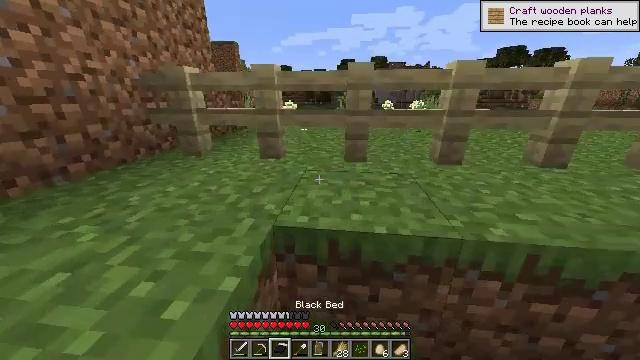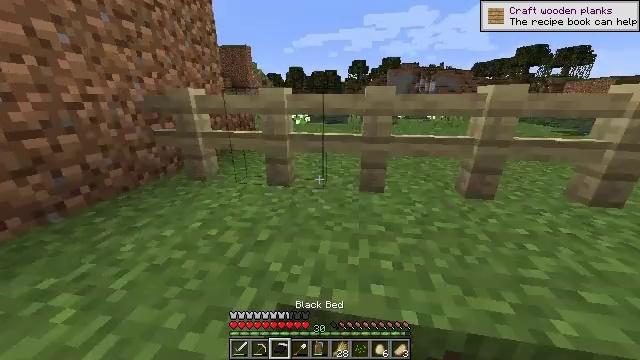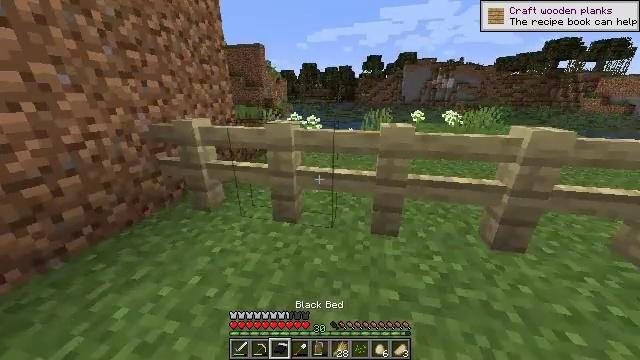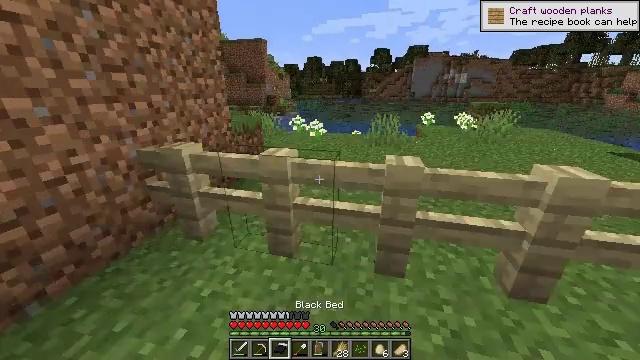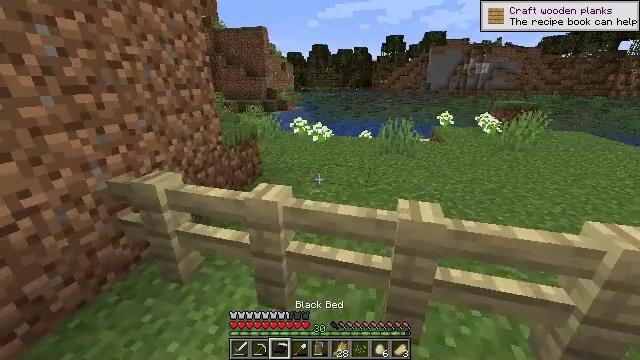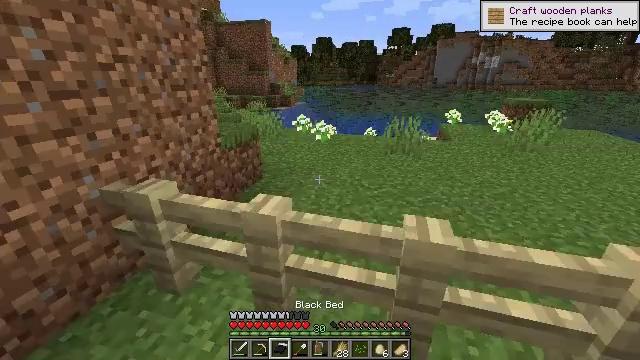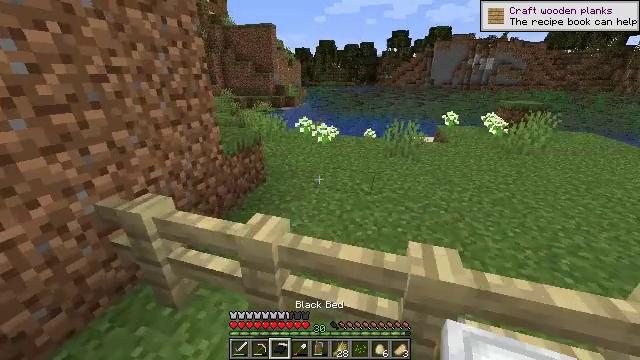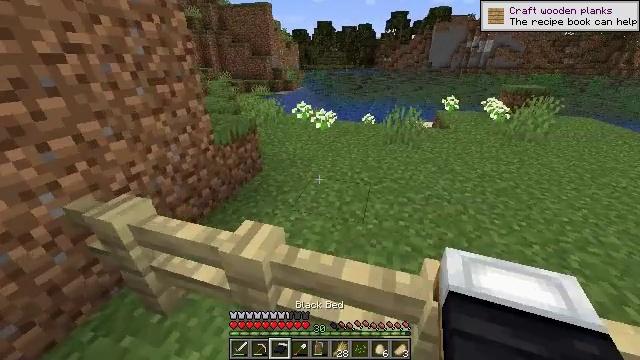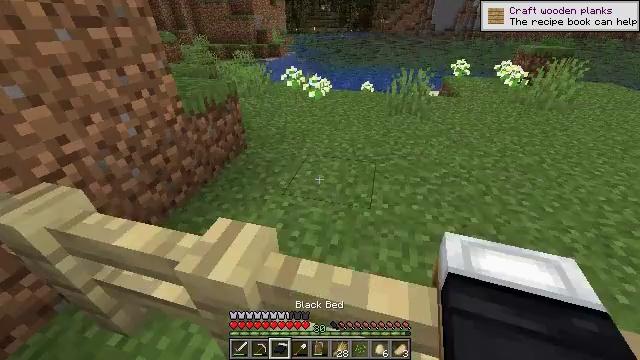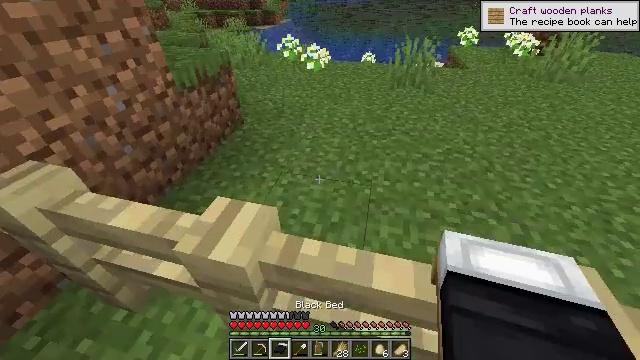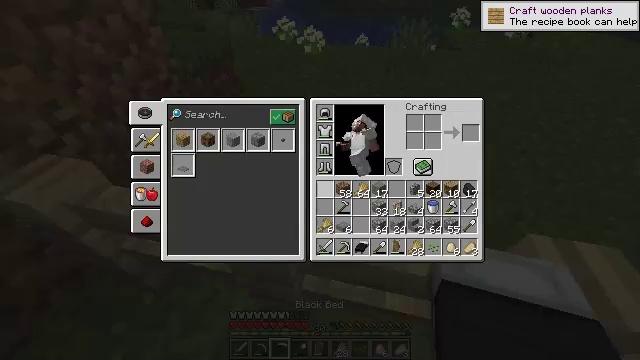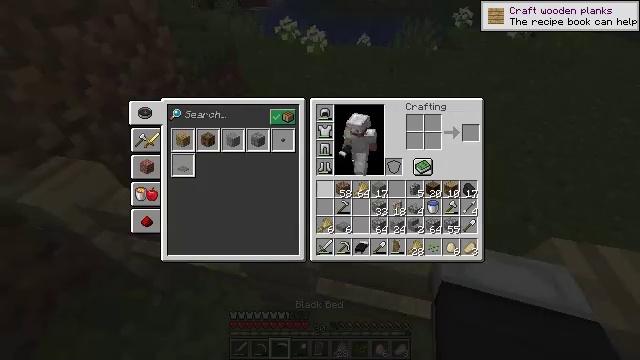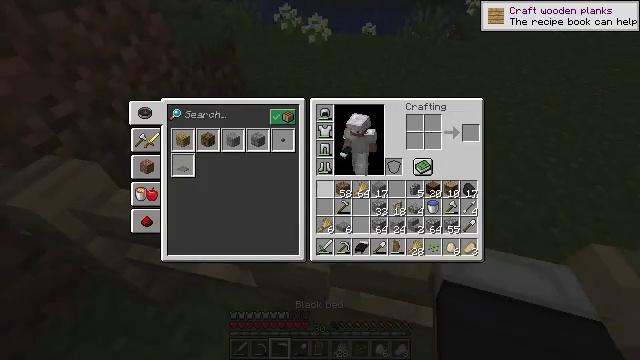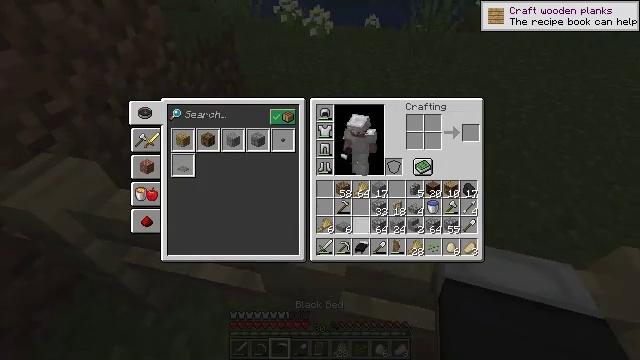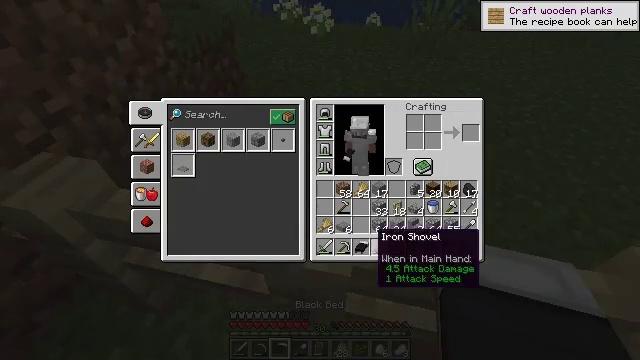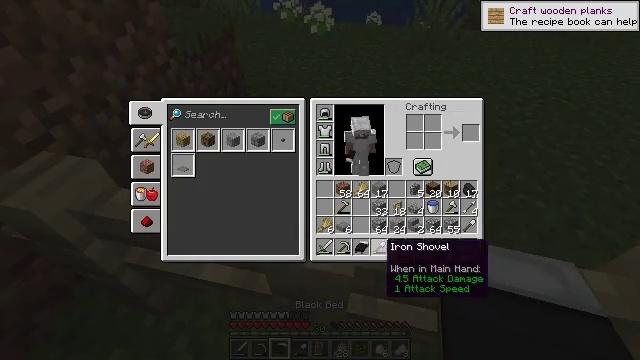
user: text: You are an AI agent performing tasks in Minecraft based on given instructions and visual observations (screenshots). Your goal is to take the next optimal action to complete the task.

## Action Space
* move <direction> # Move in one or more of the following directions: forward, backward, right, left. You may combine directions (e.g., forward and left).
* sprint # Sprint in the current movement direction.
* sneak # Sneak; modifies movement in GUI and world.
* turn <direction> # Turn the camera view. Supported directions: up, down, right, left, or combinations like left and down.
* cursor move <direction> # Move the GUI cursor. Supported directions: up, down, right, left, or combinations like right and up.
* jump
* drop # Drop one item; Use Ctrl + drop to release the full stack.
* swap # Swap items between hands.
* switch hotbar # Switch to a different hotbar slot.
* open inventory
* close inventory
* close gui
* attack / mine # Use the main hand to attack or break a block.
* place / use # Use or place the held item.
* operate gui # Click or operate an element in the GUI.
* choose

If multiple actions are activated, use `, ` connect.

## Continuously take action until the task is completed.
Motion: motion action
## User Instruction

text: Gather the birch fence from a structure.
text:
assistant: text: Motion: move forward and move left, sprint, turn left, jump
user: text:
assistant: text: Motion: move forward and move left, sprint, turn left and down, jump
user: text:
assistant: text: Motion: move forward and move left, sprint, turn left, jump
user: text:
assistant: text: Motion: move forward and move left, sprint, turn left, jump
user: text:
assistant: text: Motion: move forward and move left, sprint
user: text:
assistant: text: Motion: move forward and move left, sprint, turn down
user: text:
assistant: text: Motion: move forward and move left, sprint, turn down
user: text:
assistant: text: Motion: move forward and move left, sprint, turn right and down
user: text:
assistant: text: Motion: move forward and move left, sprint, turn down
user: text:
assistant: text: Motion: move forward, turn right and down, open inventory
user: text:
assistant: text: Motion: open inventory
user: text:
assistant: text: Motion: turn right and down, open inventory
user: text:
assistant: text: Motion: turn right and down, open inventory
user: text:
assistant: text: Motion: sneak, turn right and down
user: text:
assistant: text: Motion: sneak, turn right and down
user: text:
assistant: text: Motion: sneak
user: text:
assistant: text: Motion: sneak
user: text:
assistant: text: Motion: sneak
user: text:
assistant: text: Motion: sneak, turn left
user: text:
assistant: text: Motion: sneak
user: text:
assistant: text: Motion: sneak
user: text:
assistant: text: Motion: sneak
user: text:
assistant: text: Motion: sneak
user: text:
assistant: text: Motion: sneak
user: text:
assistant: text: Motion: sneak, attack / mine
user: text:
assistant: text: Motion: sneak, attack / mine
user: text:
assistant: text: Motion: sneak
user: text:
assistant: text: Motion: sneak, turn right and up
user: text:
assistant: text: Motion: sneak, turn right and up
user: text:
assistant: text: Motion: sneak, turn right